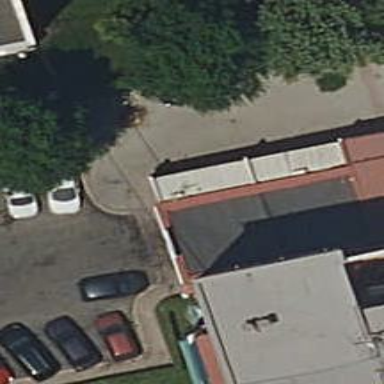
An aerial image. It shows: Car repair shop.